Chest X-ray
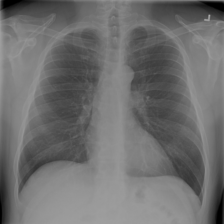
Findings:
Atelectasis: negative
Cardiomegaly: negative
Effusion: negative
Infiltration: negative
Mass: negative
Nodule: negative
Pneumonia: negative
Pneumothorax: negative
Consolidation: negative
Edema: negative
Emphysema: negative
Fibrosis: negative
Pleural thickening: negative
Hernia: negative